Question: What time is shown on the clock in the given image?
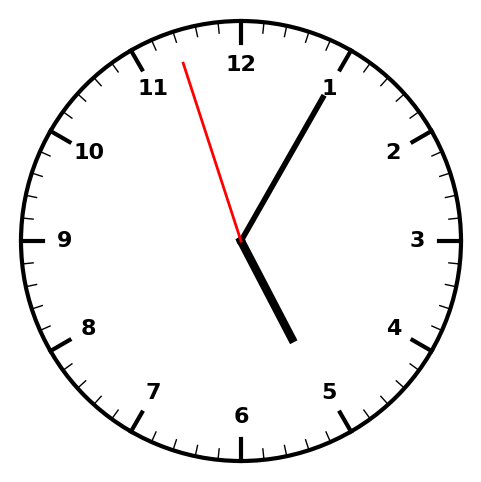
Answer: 05:04:57